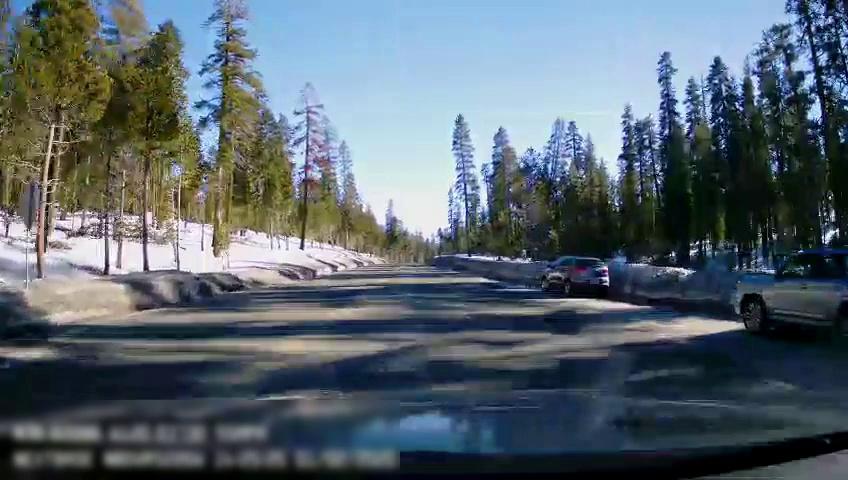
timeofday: Day
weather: Snowy
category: Drivable Space
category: Vehicles | SUV
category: Vehicles | SUV